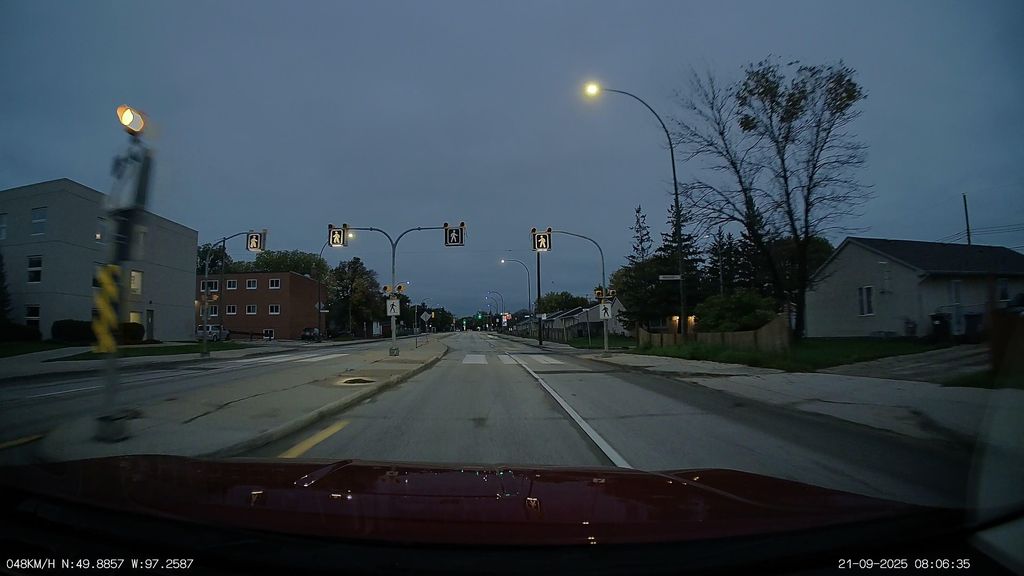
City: winnipeg